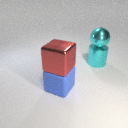
large cyan metal sphere above large cyan metal cylinder